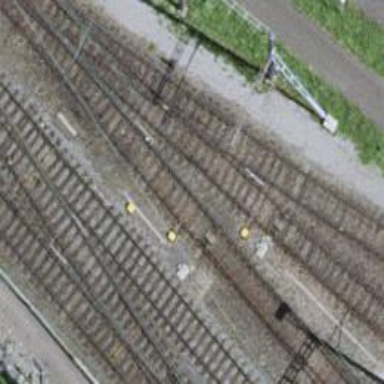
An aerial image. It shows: Railway switch.